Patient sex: F
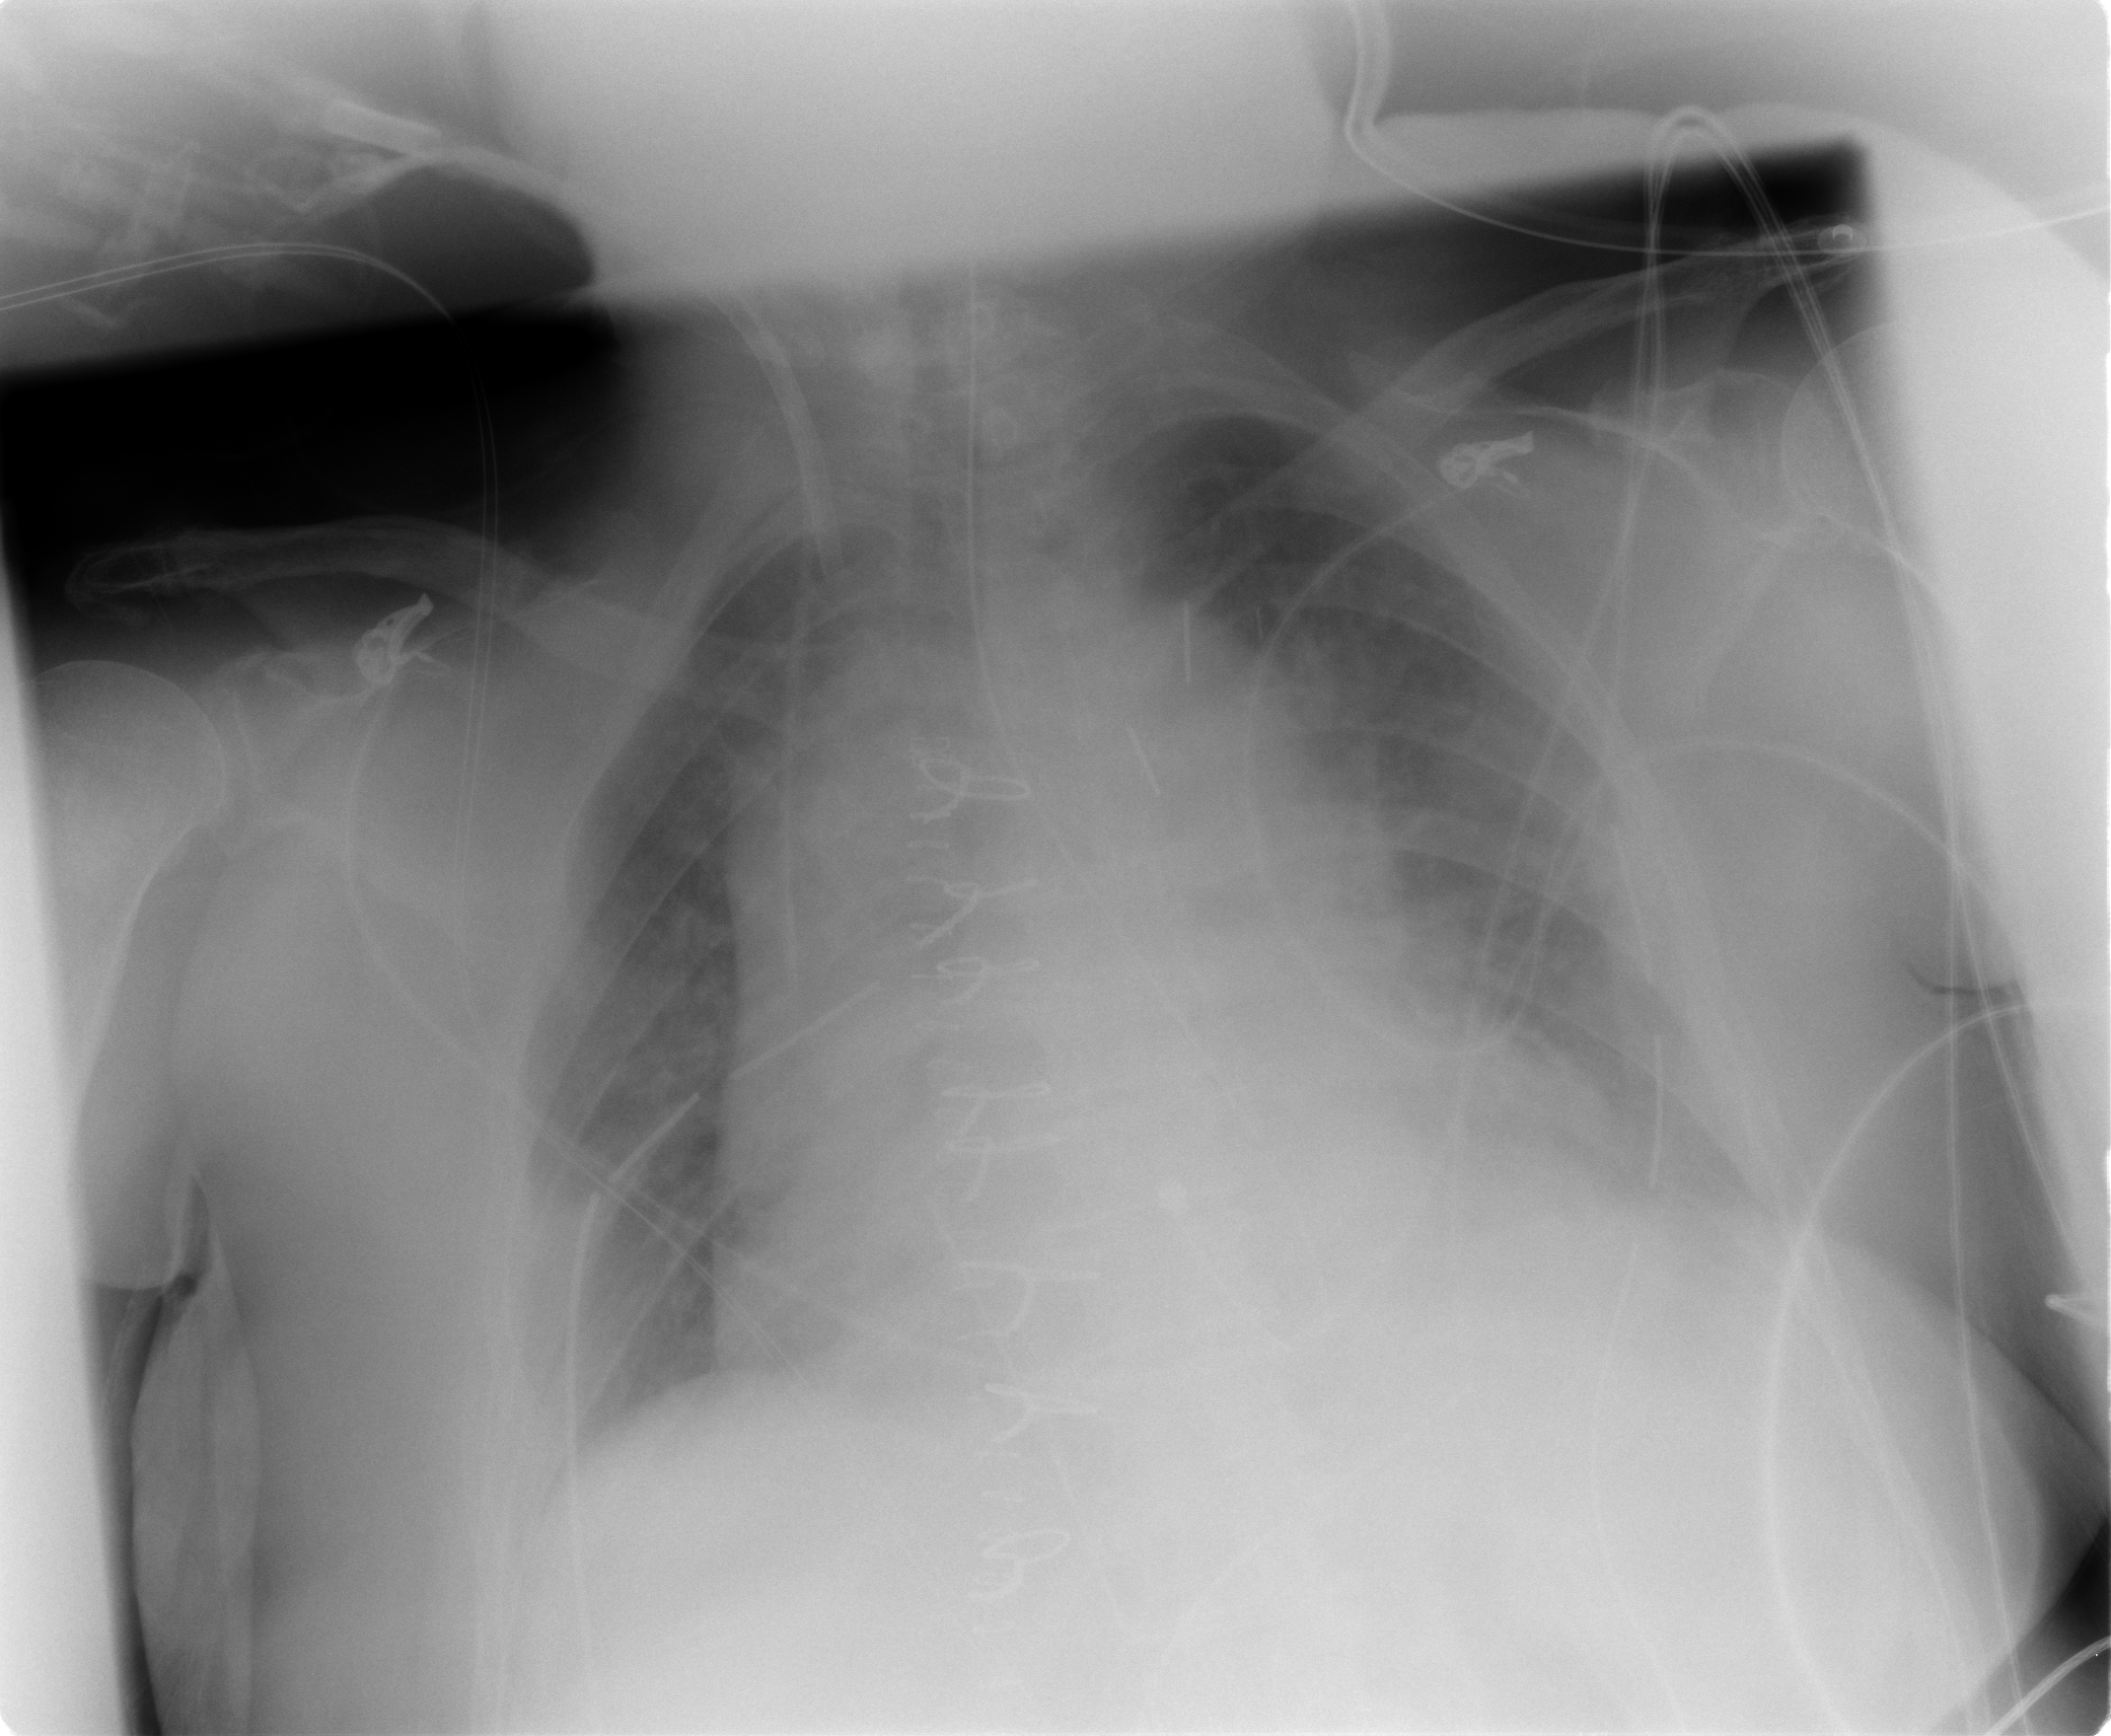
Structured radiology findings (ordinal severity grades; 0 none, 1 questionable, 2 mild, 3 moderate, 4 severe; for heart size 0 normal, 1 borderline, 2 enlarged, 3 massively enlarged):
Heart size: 2
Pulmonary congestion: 2
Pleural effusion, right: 1
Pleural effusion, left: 2
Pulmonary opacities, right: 0
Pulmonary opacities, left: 0
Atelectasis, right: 0
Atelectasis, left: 0